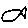
Label: fish